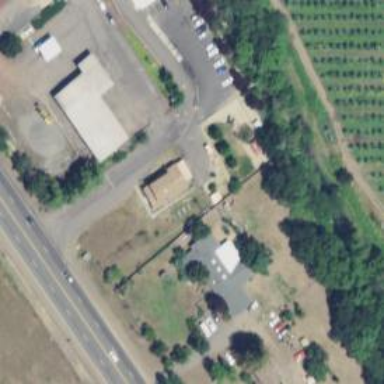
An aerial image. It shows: Animal shelter.